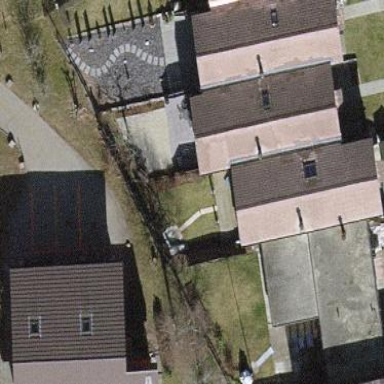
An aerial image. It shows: Gabled roof house.